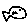
Label: fish